Question: I need to determine if the value of a NumericUpDown control was changed .
I need to call an expensive function when the value of a numericupdown has changed. I can't just use "ValueChanged", I need to use MouseUp and KeyUp events.

> Did the value of the numericUpDown change when the user let go of the
mouse?
How can I determine this by code? I find events a little confusing.
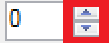
Answer: This will fire when the user releases the mouse button. You might want to investigate which mousebutton was released.
'''
decimal numvalue = 0;
private void numericUpDown1_MouseUp(object sender, MouseEventArgs e)
{
if (e.Button == MouseButtons.Left && numvalue != numericUpDown1.Value)
{
//expensive routines
MessageBox.Show(numericUpDown1.Value.ToString());
}
numvalue = numericUpDown1.Value;
}
'''
This will determine if the left mousebutton is still down, if it is exit before performing expensive routine, doesn't help with keyboard button down.
'''
private void numericUpDown1_ValueChanged(object sender, EventArgs e)
{
if ((Control.MouseButtons & MouseButtons.Left) == MouseButtons.Left)
{
return;
}
//expensive routines
}
'''
<URL>
Will help solve the Any key down, Though I think the only ones that matter are the arrow keys